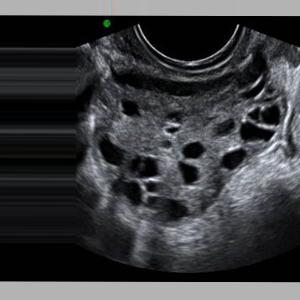
Label: infected